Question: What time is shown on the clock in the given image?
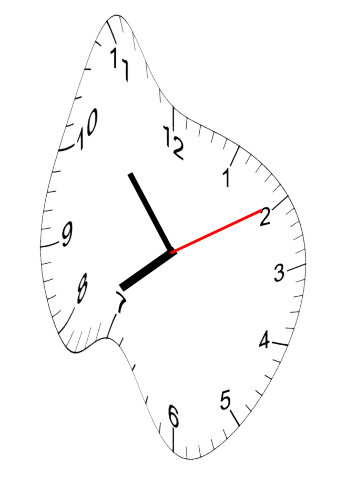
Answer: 07:53:10